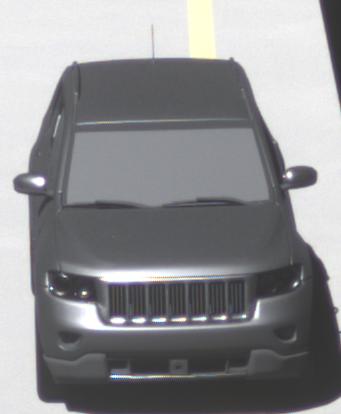
Make: Jeep
Model: Grand Cherokee
Detailed model: WK2
Model produced from: 2010
Model produced until: 2021
Doors: 5
Color: gray
Road condition: dry road
Daytime: midday
Contrast: high contrast